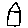
Label: house